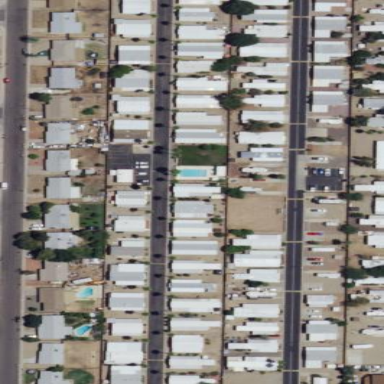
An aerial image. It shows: Residential area designated as trailer park.